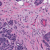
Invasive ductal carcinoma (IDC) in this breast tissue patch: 1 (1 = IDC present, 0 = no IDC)